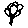
Label: flower